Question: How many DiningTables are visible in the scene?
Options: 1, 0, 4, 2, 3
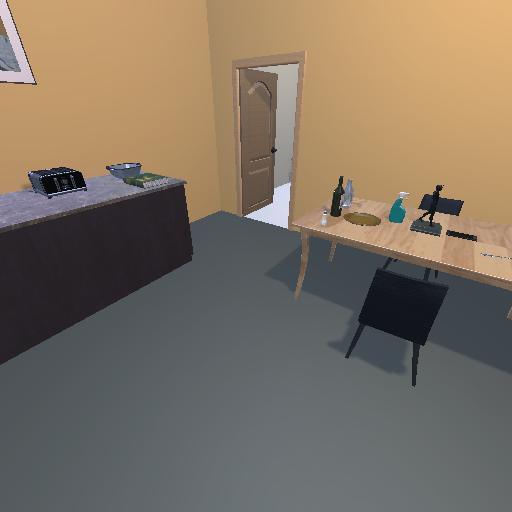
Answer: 1